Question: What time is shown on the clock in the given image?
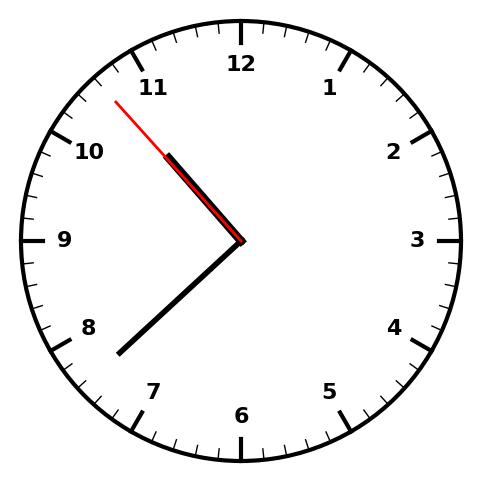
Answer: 10:37:53